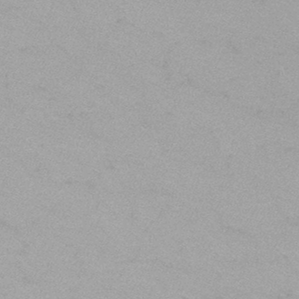
Label: frost